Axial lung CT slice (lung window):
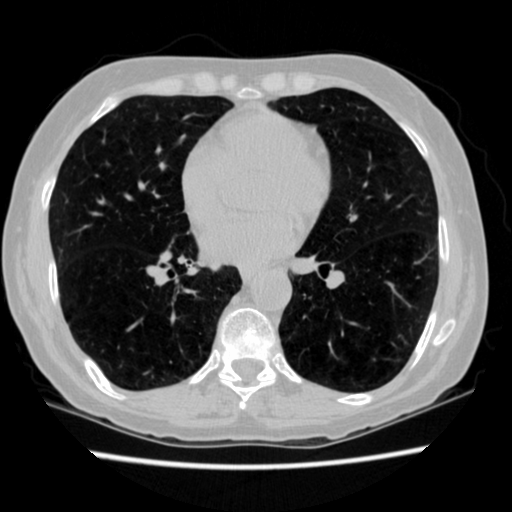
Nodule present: no